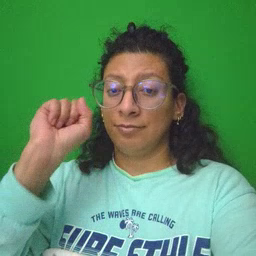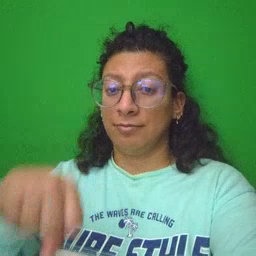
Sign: can